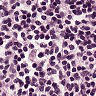
Metastatic tissue present: no